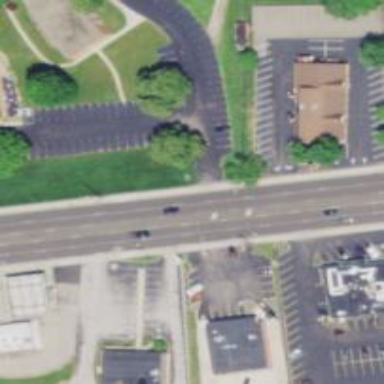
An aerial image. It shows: Footway with crossing.